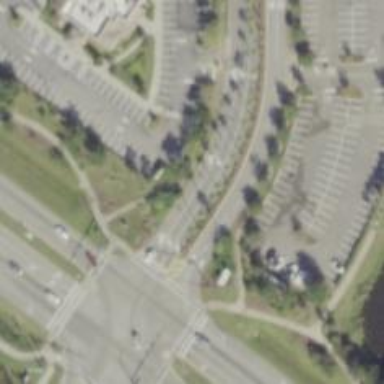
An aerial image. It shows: Footway.